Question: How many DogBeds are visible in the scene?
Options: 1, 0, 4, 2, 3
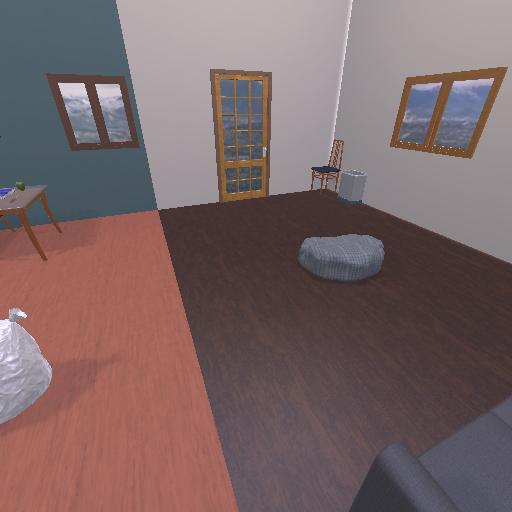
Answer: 1